Interaction volume radius: 10 \u00c5
Interaction volume height: 10 \u00c5
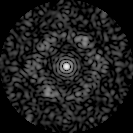
Disorder parameter: 0.6881